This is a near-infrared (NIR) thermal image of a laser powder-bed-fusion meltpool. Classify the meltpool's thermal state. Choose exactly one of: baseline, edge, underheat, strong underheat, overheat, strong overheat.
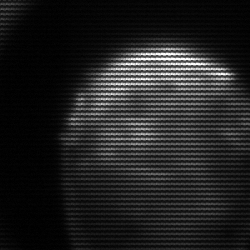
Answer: edge